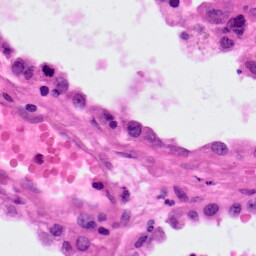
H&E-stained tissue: Lung